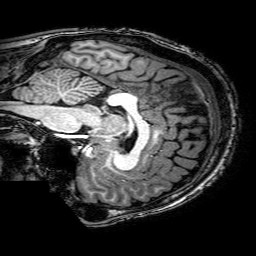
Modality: T1w
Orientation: sagittal